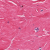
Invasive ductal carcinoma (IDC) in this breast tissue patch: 0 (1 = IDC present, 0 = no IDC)